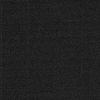
Atmospheric dust classification: dusty